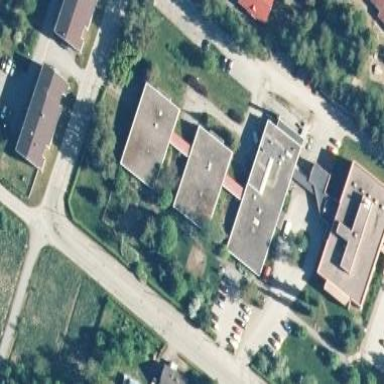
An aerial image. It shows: Healthcare facility identified as hospital.